RGB frame:
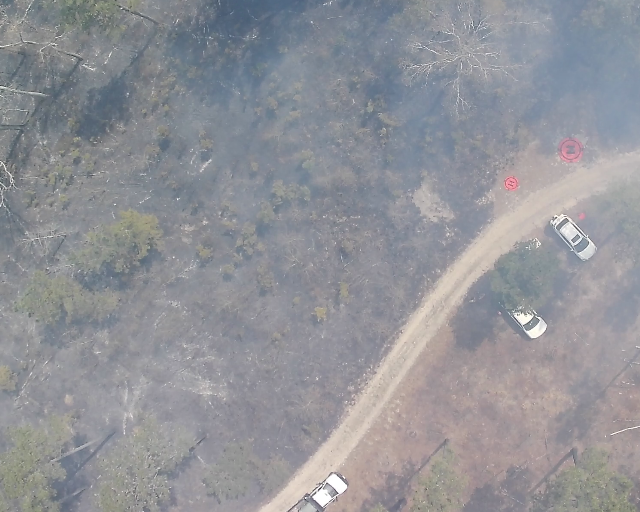
Thermal frame:
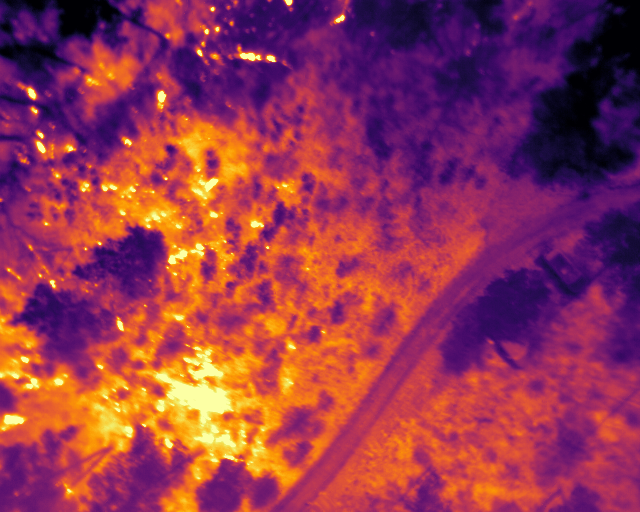
Captured: 2026-02-26 03:39:57
Pixels at or above 80 °C: 1261 (fraction of frame: 0.003848)